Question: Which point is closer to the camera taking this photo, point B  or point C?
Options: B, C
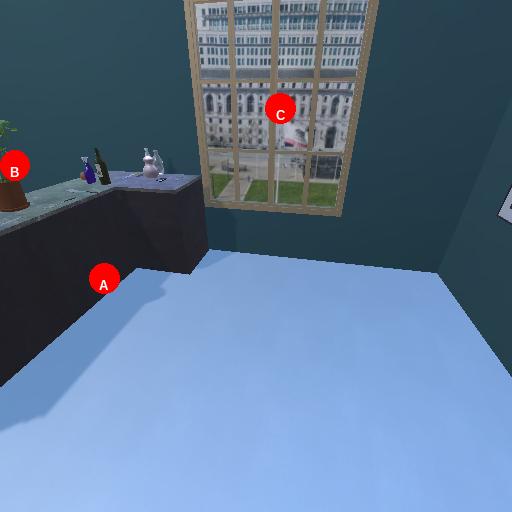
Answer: B